Question: I am quite new to backbone js and Mustache. I am trying to load the backbone collection (Object array) on page load from rails json object to save the extra call . I am having troubles rendering the backbone collection using mustache template.
My model & collection are
'''
var Item = Backbone.Model.extend({
});
App.Collections.Items= Backbone.Collection.extend({
model: Item,
url: '/items'
});
'''
and view
'''
App.Views.Index = Backbone.View.extend({
el : '#itemList',
initialize: function() {
this.render();
},
render: function() {
$(this.el).html(Mustache.to_html(JST.item_template(),this.collection ));
//var test = {name:"test",price:100};
//$(this.el).html(Mustache.to_html(JST.item_template(),test ));
}
});
'''
In the above view render, i can able to render the single model (commented test obeject), but not the collections. I am totally struck here, i have tried with both underscore templating & mustache but no luck.
And this is the Template
'''
<li>
<div>
<div style="float: left; width: 70px">
<a href="#">
<img class="thumbnail" src="http://placehold.it/60x60" alt="">
</a>
</div>
<div style="float: right; width: 292px">
<h4> {{name}} <span class="price">Rs {{price}}</span></h4>
</div>
</div>
</li>
'''
and my object array kind of looks like this

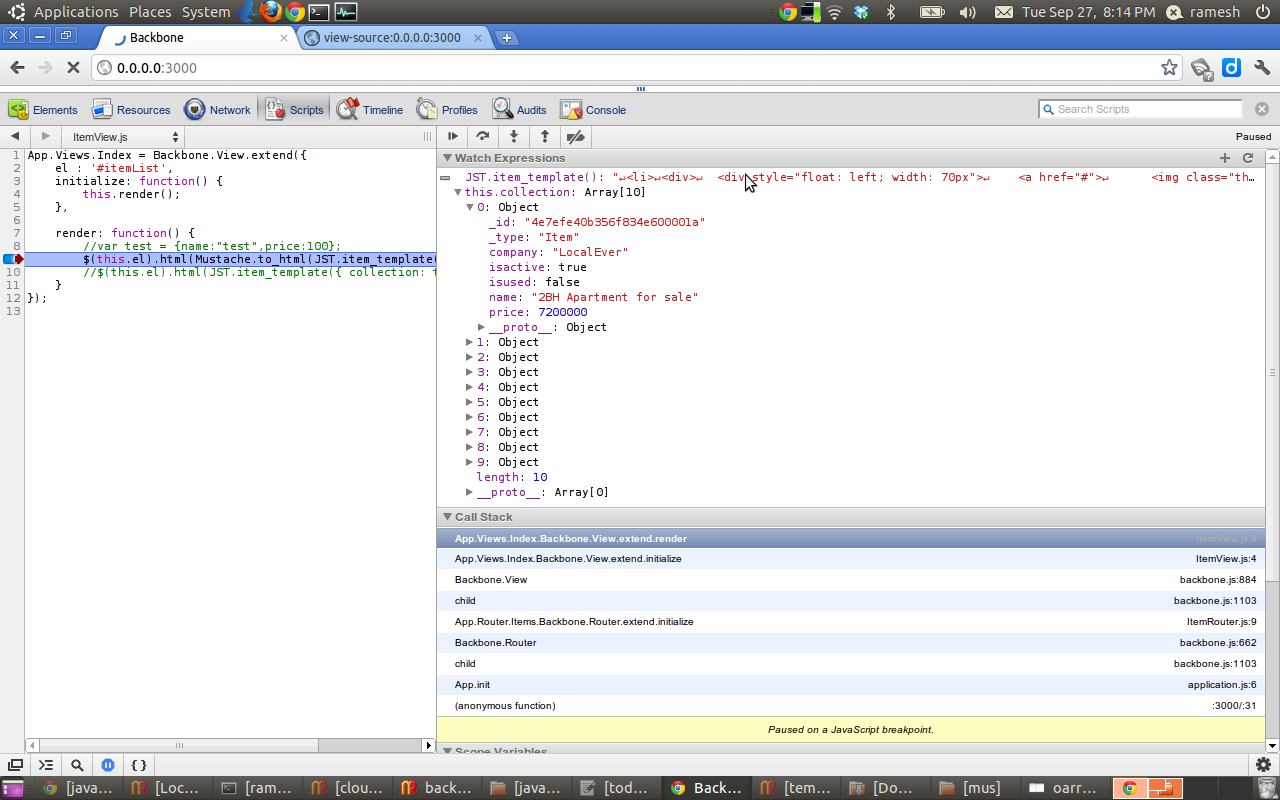
Answer: Finally it turns out that mustache doesn't handle array of objects sent to the template, so i had to wrap it with other object like this
'''
render: function() {
var item_wrapper = {
items : this.collection
}
$(this.el).html(Mustache.to_html(JST.item_template(),item_wrapper ));
}
'''
and in template just looped the items array to render the html
'''
{{#items}}
<li>
<div>
<div style="float: left; width: 70px">
<a href="#">
<img class="thumbnail" src="http://placehold.it/60x60" alt="">
</a>
</div>
<div style="float: right; width: 292px">
<h4> {{name}} <span class="price">Rs {{price}}</span></h4>
</div>
</div>
</li>
{{/items}}
'''
Hope it helps to someone.